Question: I have this codes:
'''
<!DOCTYPE html>
<html>
<head>
<title>Main</title>
</head>
<body bgcolor="Cyan">
<center>
<a href="mailto:youremail@example.com?subject=ErrorLog&body=">Click me to send your log errors to developer.</a>
</center>
</body>
</html>
'''
The log file is located at 'C:\Users\aimst\AppData\Local\log.txt'.
Also I want to Hide this:

Thanks for help <3
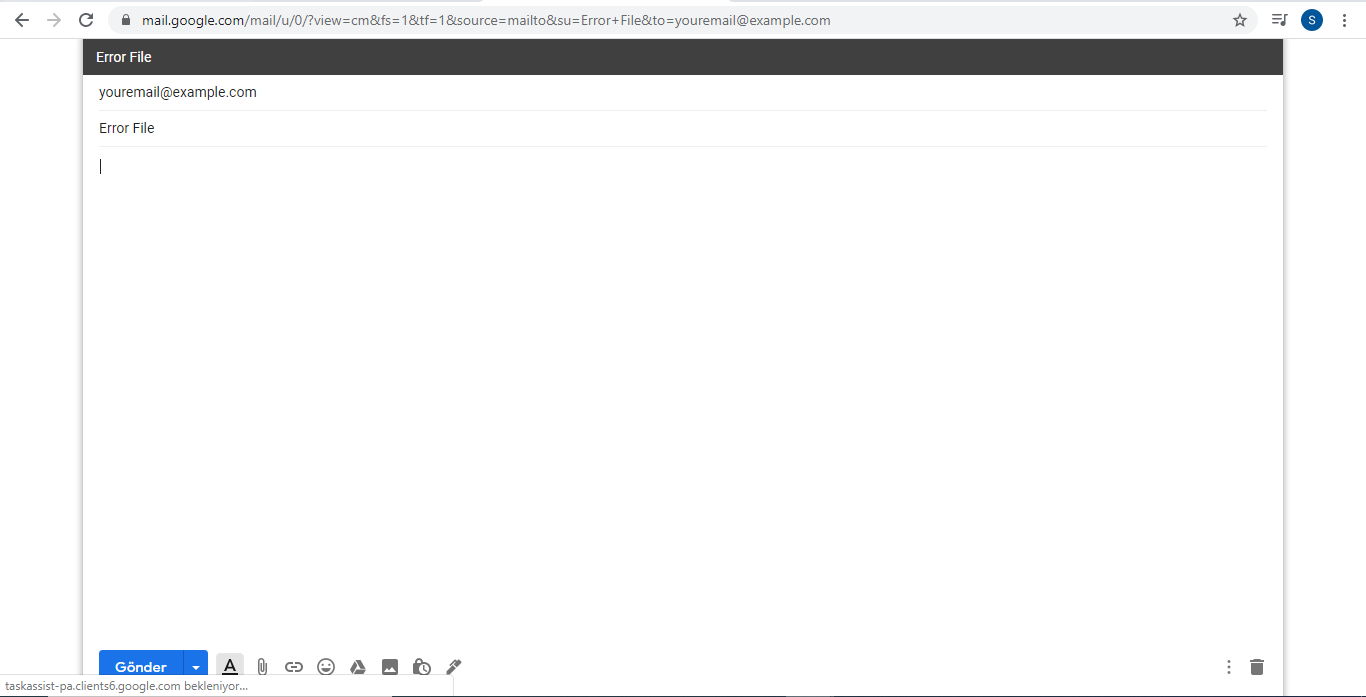
Answer: Html only offers you a shortcut to sending an email yourself as a user. This is like for users. I think you want to send an email from your server to a knwon adress. So "the website" sends a filled email. For this you need any kind of server-side programming because the server sends the email, not a user via his mail server.
PS: Note that the html tags <URL>
---
Because I know php here is an example code in php. This is also possible to write in any other language like python, java, javascript, ...
Html file:
'''
<!DOCTYPE html>
<html>
<head>
<link rel="stylesheet" href="style.css" />
</head>
<body>
<form action="sendmail.php">
<input type="submit" value="Send your log errors to developer." />
</form>
</body>
</html>
'''
CSS file style.css
'''
body{
background: cyan;
}
form{
display: flex;
justify-content: center;
}
'''
PHP 'sendmail.php' file
'''
<?php
$message =
"The following logs have been sent by a user:\n\n".
file_get_contents("C:\Users\aimst\AppData\Local\log.txt");
mail("yourname@example.com", "Error Logs", $message);
?>
'''
Note that you need any php server running for this, for example <URL>.